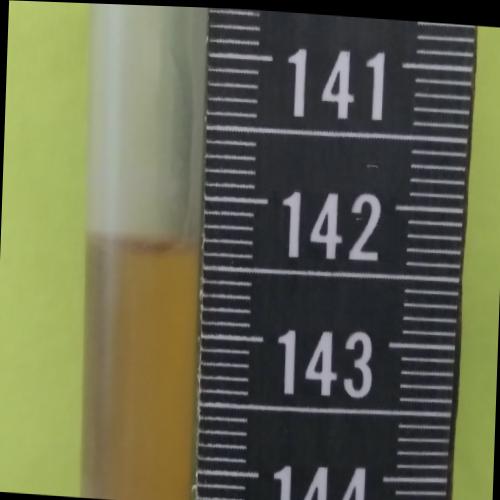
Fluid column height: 142.4 cm